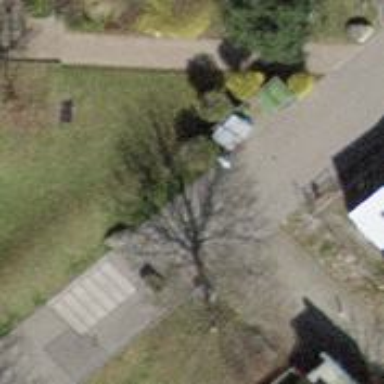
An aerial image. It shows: Bollard.